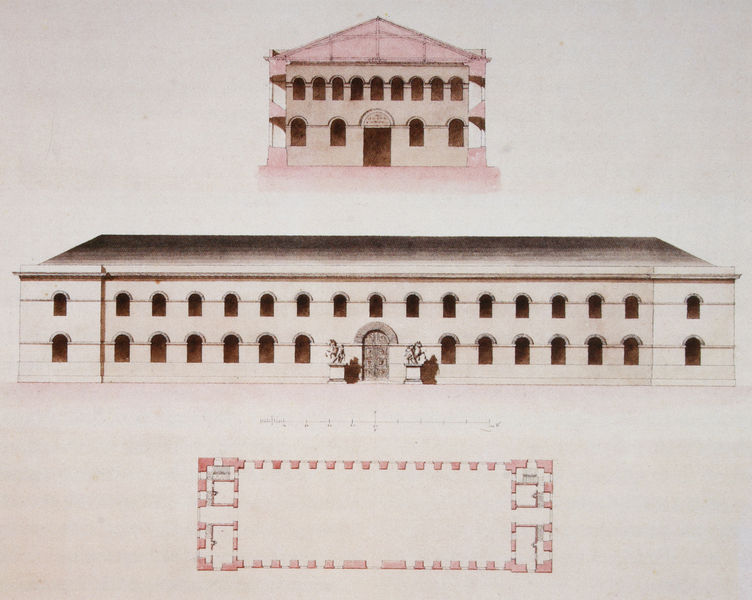
Titel: Entwurf zu einem Marstall in München, Grundriss, Aufriss und Schnitt
Künstler: Friedrich von Gärtner
Standort: München
Institution: Architekturmuseum der Technischen Universität
Schlagwörter: schatten, braun, fenster, skizze, tür, zeichnung, zimmer, dach, gebäude, haus, rot, schloss, architektur, sockel, klassizismus, front, pferd, pferde, ansicht, fassade, giebel, farbe, figuren, rundbogen, treppen, podest, tor, galerie, halle, bögen, eingang, eingänge, archtektur, münchen, palast, symmetrisch, seite, entwurf, portal, skulpturen, statuen, stall, plan, eingan, querschnitt, reiterstandbild, kaserne, quadratisch, grundriss, stallung, massstab, aufriss, bauplan, zweigeschossig, viele fenster, vorne, zweistöckig, masstab, podes, marstall, 19. jahrhundert, 2 stöckig, resizenz, renaissnance